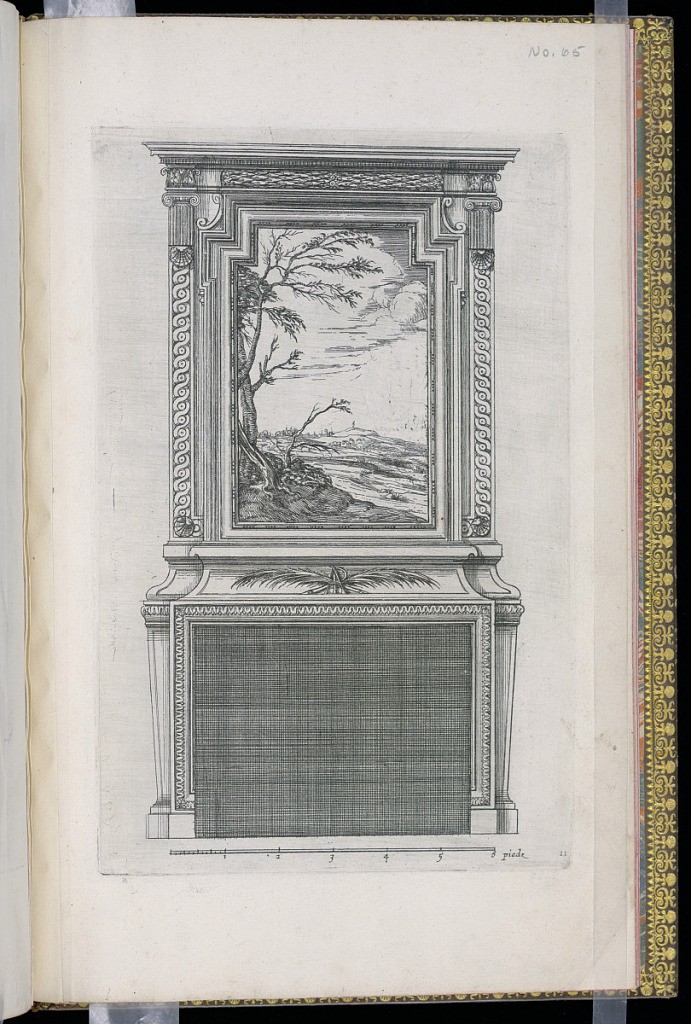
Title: Chimney Piece Design
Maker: D. Antoine Pierretz, French, active 1647
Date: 1647-55
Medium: Etching on laid paper
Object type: Print
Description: Design for a chimney piece (fireplace, mantel and overmantel) with classical motifs. The mantel is decorated with sculpted moldings, palm leaves and a cypher. The overmantel features a large rectangular painting of a landscape framed by c-scrolls, moldings, scrolling leaves, shells, and fluted pilasters. A scale below. The plate is numbered.